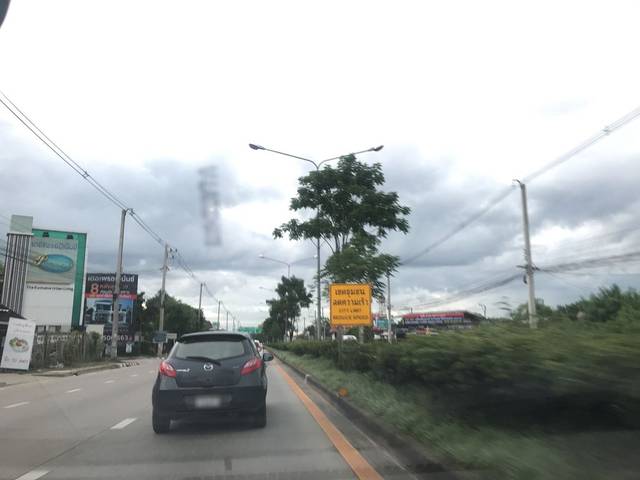
Region: Thailand
Coordinates: 18.772, 99.041